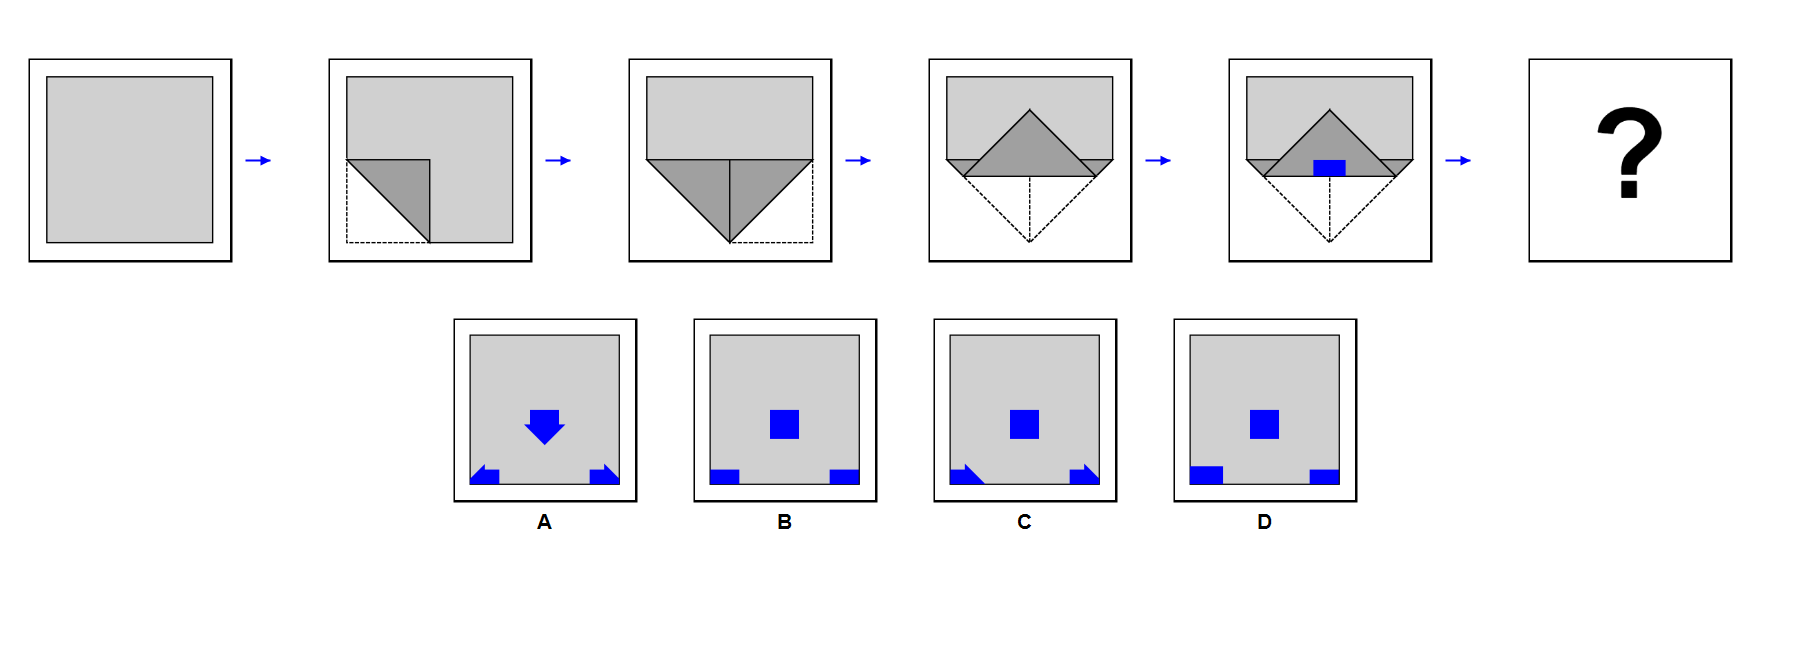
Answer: B